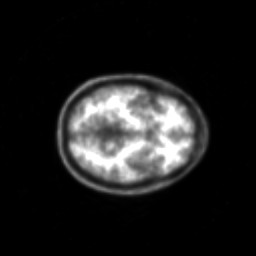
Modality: PET
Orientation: axial
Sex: female
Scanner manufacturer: siemens